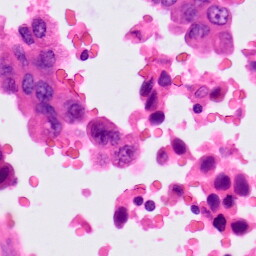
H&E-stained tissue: Lung